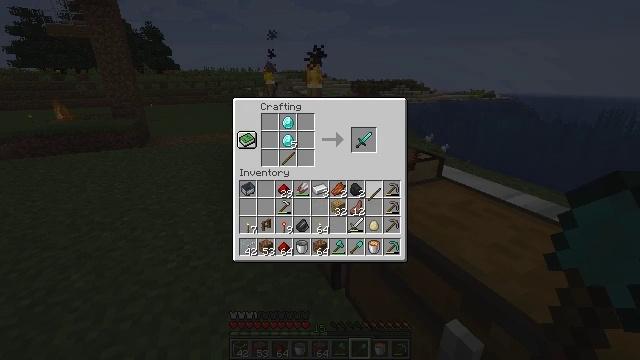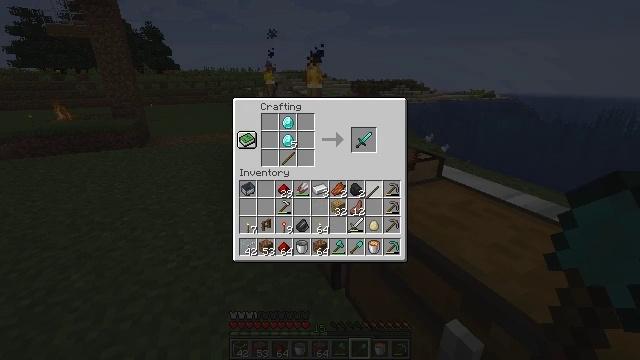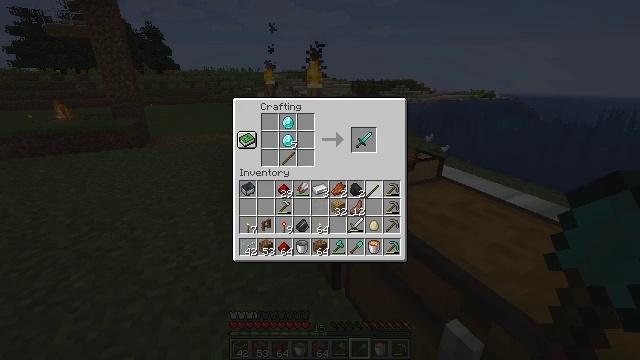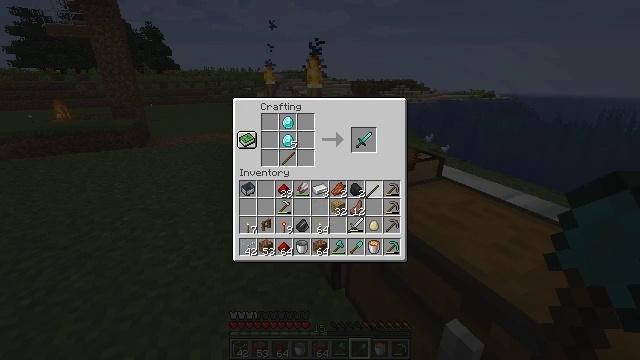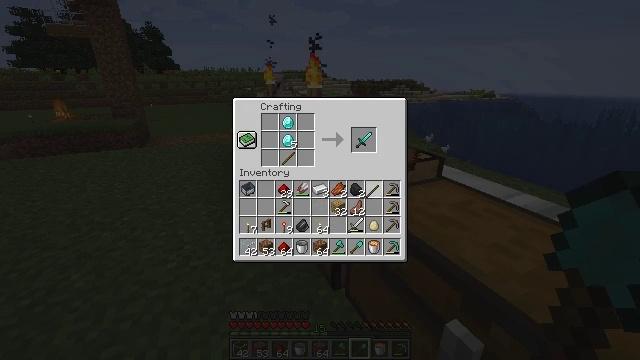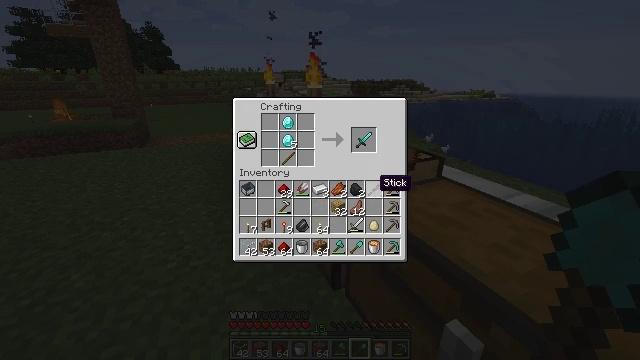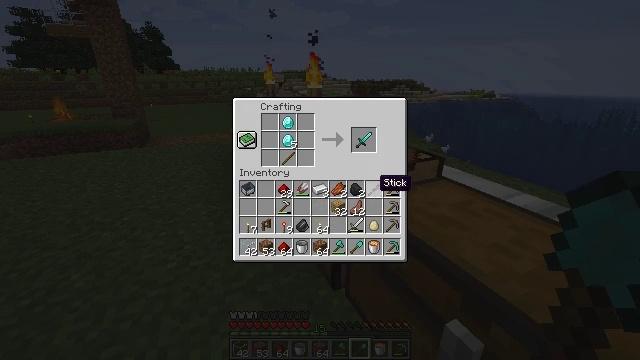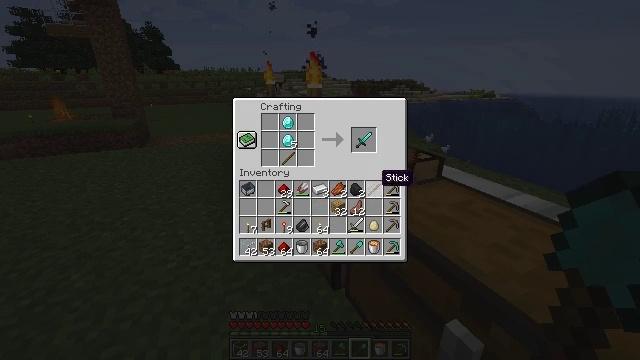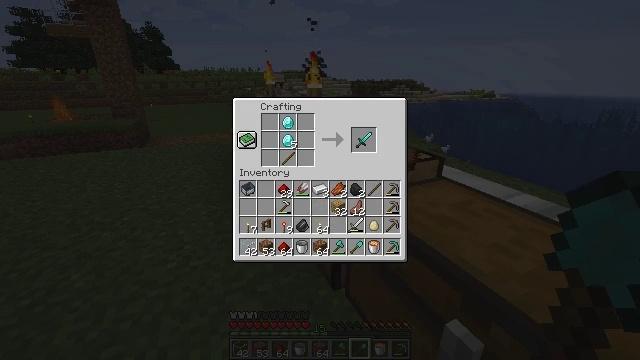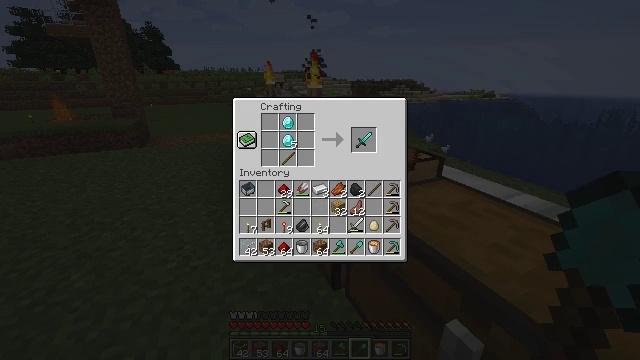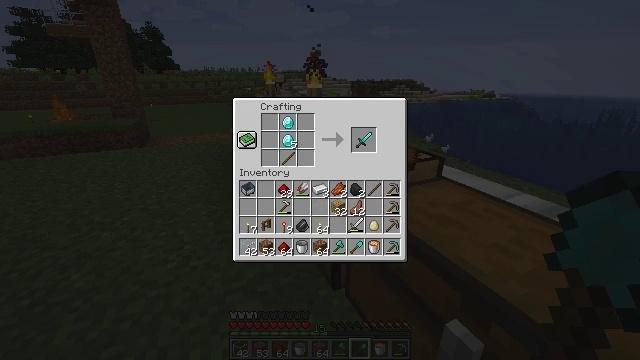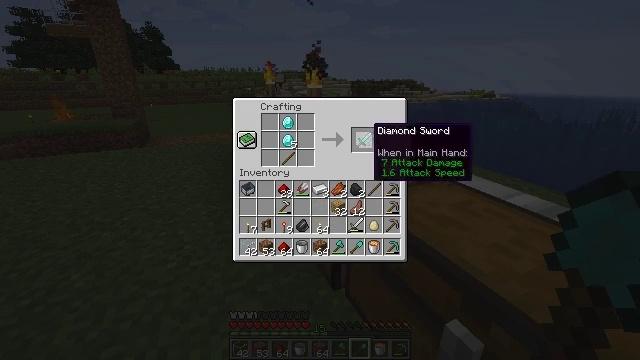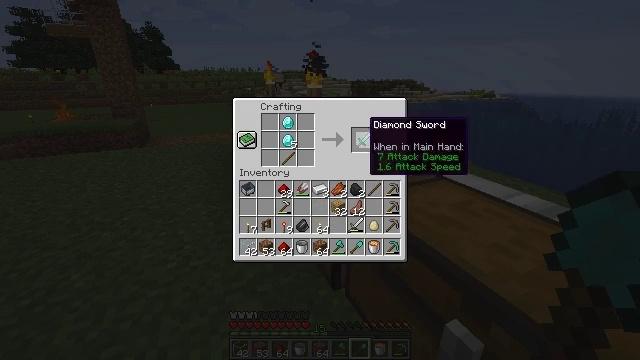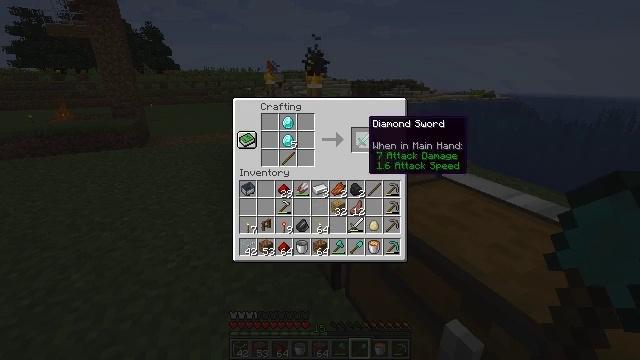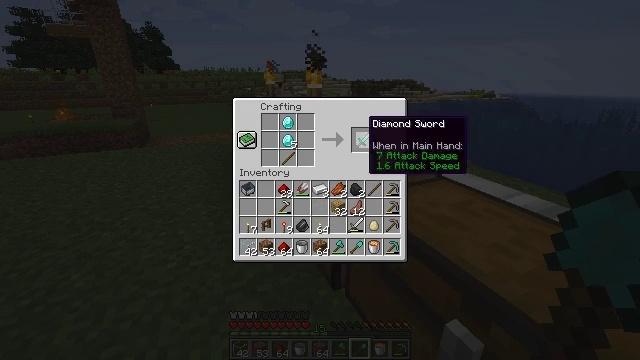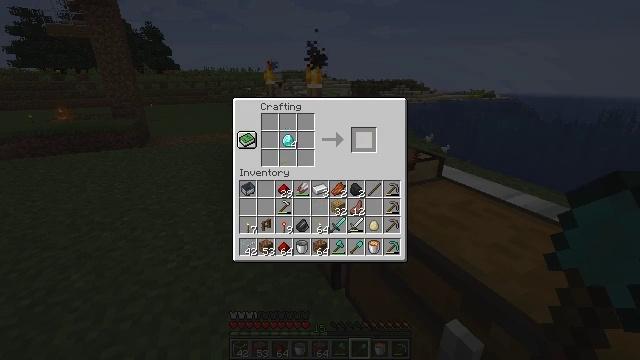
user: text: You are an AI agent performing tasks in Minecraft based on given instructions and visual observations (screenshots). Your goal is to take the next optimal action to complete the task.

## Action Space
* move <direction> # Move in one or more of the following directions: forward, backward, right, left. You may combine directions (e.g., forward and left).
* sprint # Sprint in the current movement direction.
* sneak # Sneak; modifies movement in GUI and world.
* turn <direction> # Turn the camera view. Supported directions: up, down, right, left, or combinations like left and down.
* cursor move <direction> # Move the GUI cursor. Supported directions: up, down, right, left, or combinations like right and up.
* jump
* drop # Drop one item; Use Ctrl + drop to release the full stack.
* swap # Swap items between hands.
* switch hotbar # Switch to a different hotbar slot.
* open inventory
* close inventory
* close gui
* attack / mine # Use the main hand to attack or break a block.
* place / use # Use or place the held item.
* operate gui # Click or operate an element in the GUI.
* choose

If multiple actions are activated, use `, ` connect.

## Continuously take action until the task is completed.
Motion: motion action
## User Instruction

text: Open the crafting table to make a diamond sword.
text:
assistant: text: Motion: no_op
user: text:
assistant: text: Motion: no_op
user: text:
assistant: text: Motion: operate gui
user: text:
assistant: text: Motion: operate gui
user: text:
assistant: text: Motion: no_op
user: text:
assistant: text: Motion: no_op
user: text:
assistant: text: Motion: no_op
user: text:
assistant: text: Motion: cursor move up
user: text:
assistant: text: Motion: sneak, cursor move up
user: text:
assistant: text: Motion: sneak, cursor move up
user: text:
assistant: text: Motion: sneak, cursor move up
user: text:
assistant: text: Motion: sneak
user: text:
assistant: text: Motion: sneak
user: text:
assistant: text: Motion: sneak
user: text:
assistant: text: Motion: sneak, operate gui
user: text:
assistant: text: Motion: sneak, operate gui
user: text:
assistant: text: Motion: sneak, operate gui
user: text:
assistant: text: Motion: sneak
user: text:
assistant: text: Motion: sneak
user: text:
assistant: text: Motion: sneak